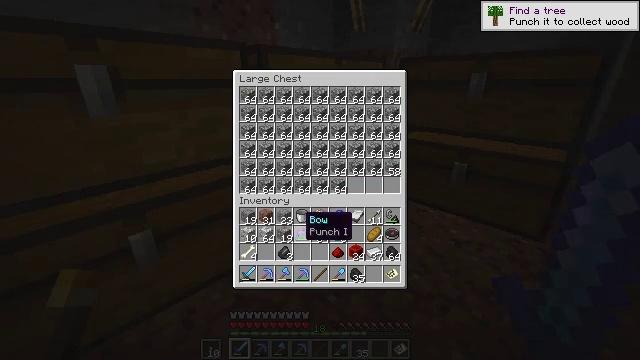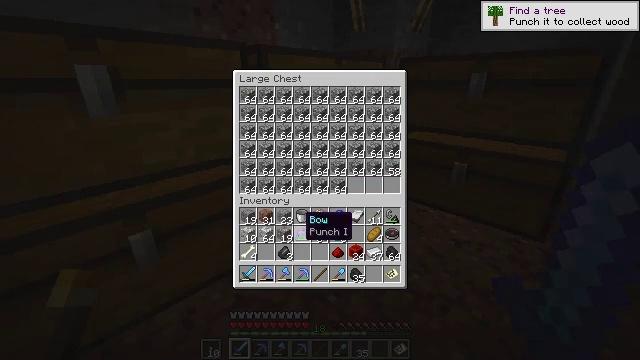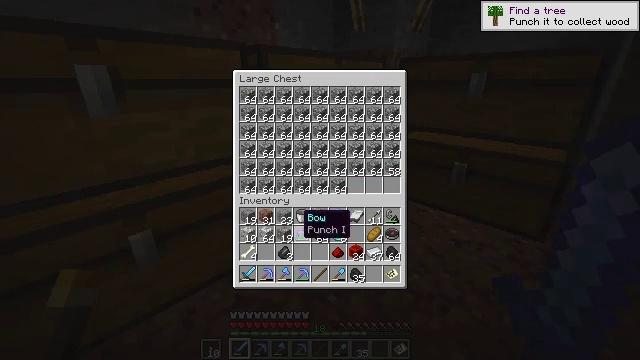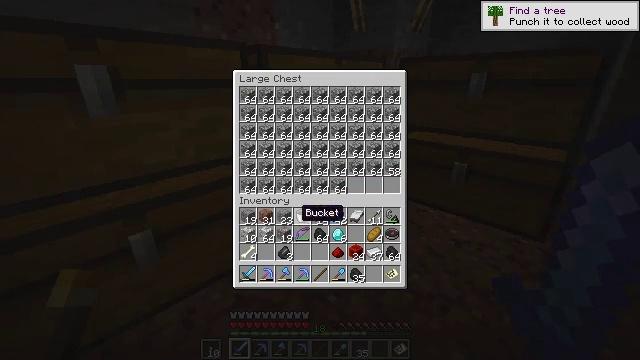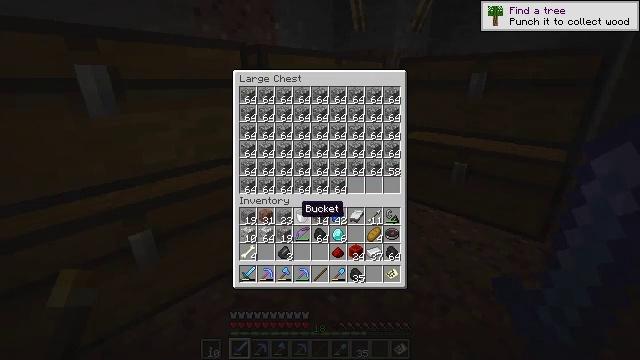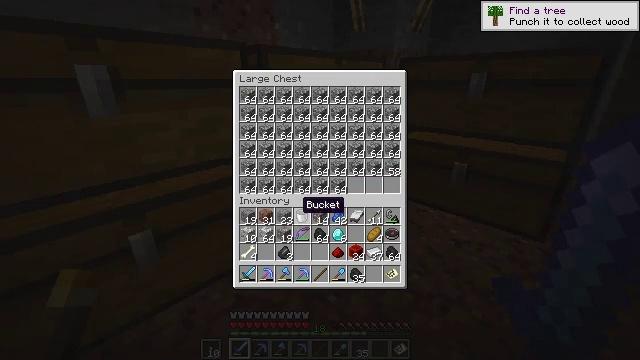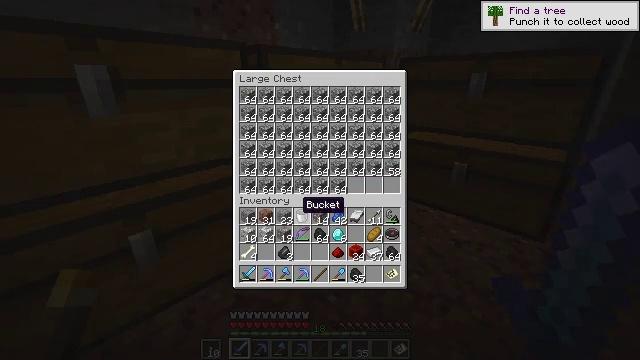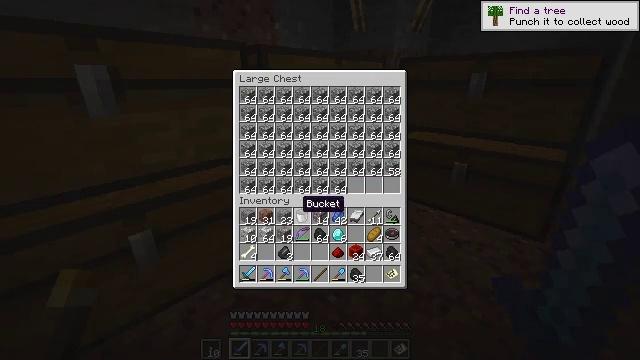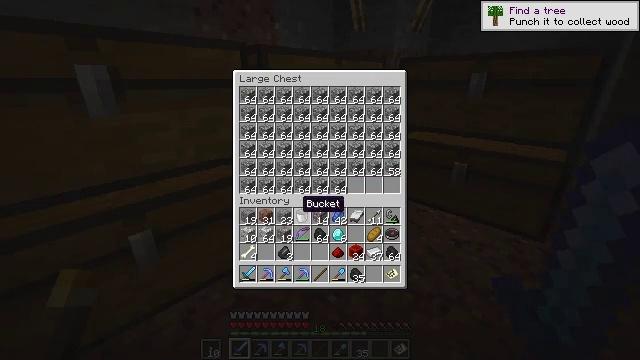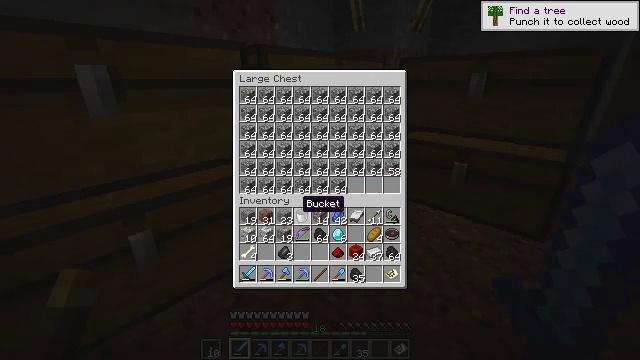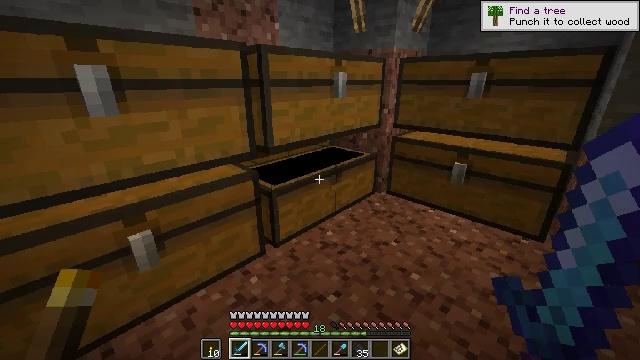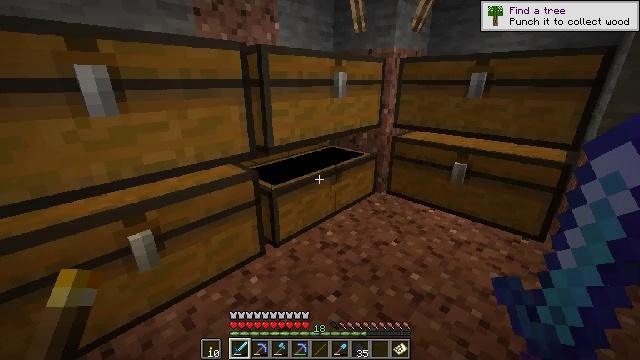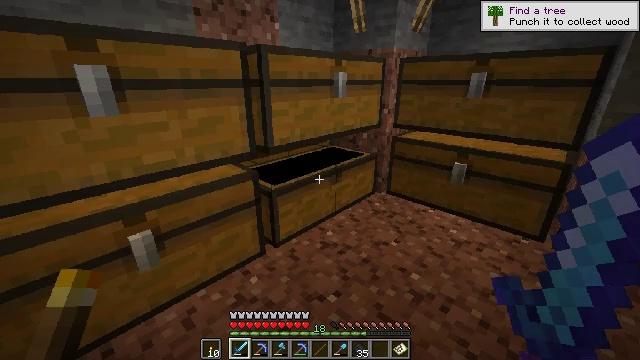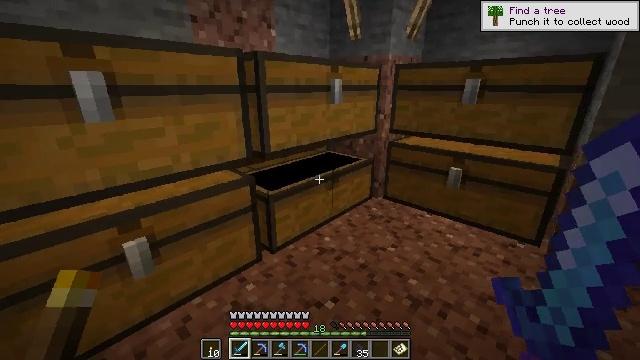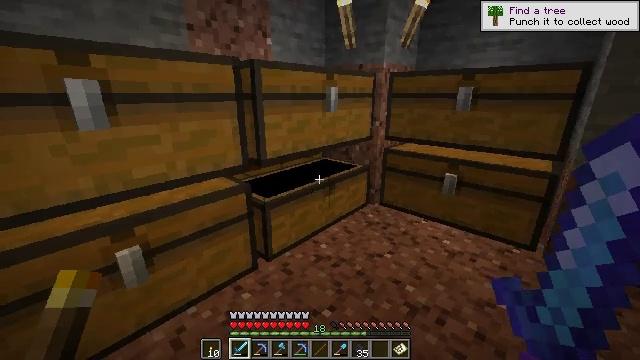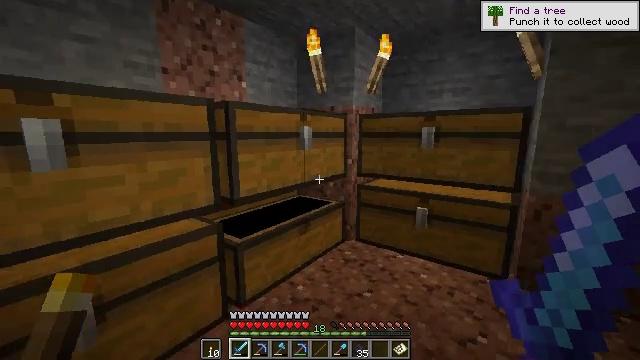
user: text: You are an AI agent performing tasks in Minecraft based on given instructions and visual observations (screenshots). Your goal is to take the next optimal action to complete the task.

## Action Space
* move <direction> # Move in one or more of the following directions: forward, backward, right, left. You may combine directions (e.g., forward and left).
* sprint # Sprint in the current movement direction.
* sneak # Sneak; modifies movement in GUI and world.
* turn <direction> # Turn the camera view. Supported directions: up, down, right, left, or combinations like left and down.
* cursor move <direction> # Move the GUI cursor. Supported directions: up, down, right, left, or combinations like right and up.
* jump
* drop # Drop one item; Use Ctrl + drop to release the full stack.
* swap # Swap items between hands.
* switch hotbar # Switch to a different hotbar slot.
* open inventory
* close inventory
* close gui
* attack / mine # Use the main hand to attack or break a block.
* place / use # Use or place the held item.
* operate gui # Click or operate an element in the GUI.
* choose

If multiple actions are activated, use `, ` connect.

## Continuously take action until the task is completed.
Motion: motion action
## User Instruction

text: Open the crafting grid, place coal to craft a coal block.
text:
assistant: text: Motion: no_op
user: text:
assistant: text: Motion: no_op
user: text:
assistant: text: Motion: no_op
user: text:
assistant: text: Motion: no_op
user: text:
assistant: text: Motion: no_op
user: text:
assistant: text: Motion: no_op
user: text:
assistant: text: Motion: no_op
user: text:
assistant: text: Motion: no_op
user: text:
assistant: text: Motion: no_op
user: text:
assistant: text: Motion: no_op
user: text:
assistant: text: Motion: close gui
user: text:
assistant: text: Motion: no_op
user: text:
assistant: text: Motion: turn up
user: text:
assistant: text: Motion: turn up
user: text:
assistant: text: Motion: turn right and up
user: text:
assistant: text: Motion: turn right and up
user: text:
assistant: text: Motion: turn up
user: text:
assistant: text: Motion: turn up
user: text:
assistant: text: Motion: no_op
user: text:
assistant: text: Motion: no_op
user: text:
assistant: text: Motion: no_op
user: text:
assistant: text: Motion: turn left and down
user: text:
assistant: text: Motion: turn left and down
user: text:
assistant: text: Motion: no_op
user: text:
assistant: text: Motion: use / place
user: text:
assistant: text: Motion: use / place
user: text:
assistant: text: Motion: use / place
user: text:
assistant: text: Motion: use / place
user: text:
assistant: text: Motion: no_op
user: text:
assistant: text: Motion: open gui